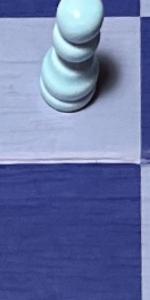
Label: Empty